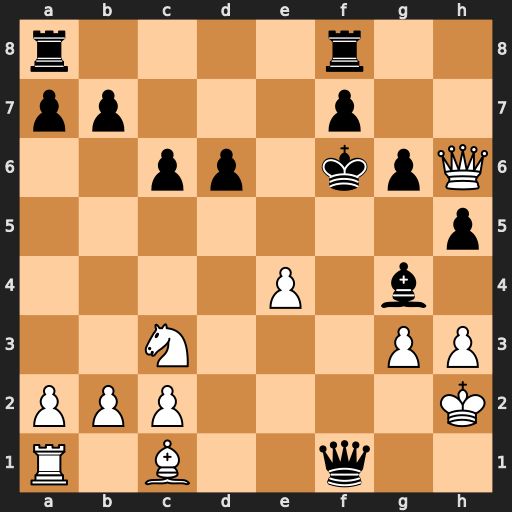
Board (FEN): r4r2/pp3p2/2pp1kpQ/7p/4P1b1/2N3PP/PPP4K/R1B2q2
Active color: w
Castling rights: -
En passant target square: -
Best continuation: Bg5+ Ke6 Rxf1